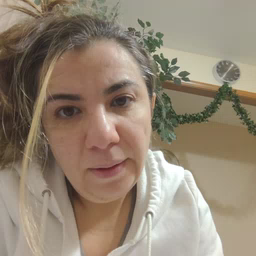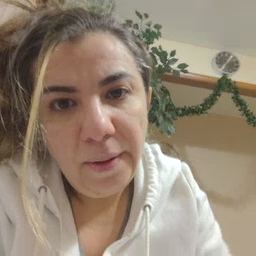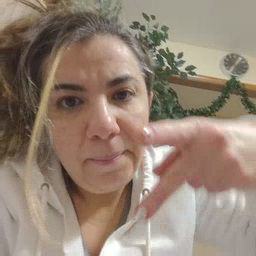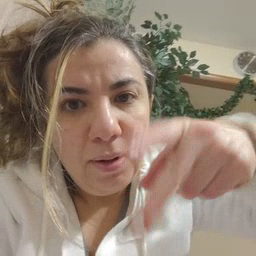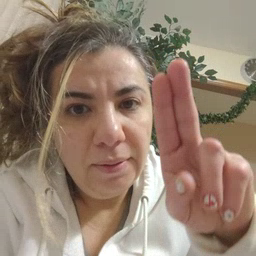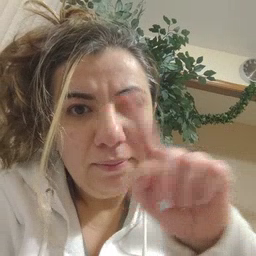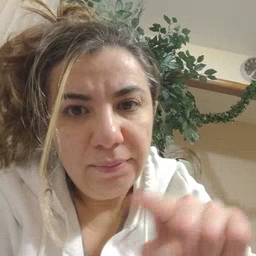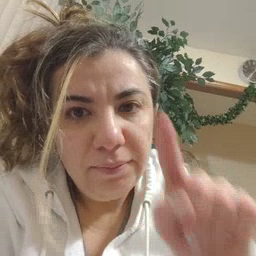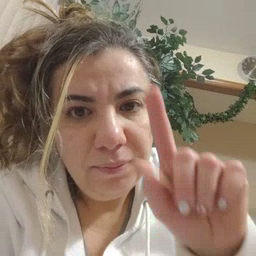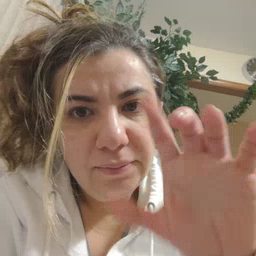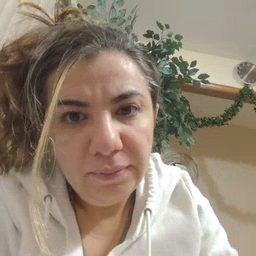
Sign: puzzle